Field crop: maize
Growth stage: 2
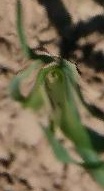
Species: maize